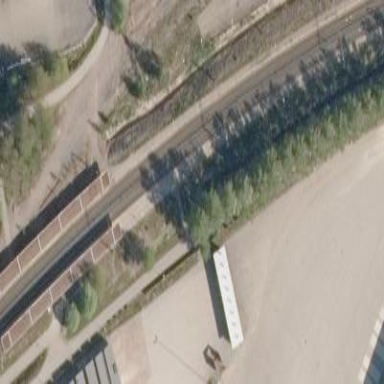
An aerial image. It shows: Asphalt platform for public transport located at railway station.